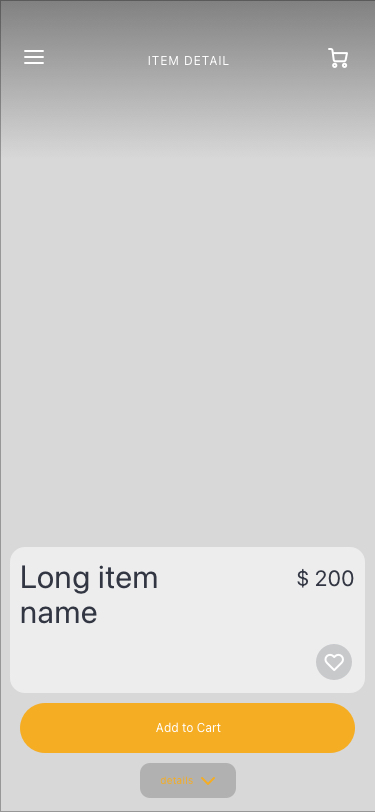
Text in this UI design:
details
$ 200
Long item name
ITEM DETAIL